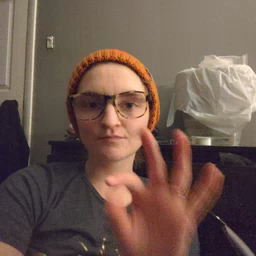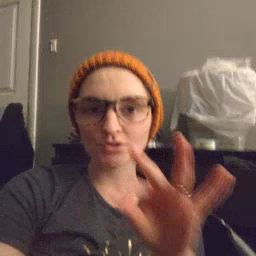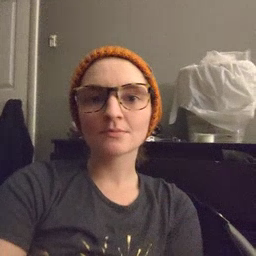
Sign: frenchfries